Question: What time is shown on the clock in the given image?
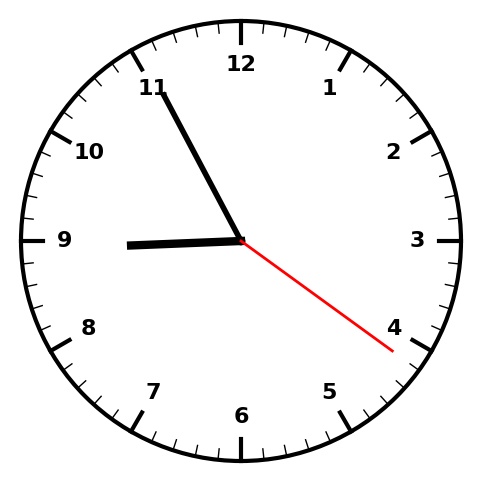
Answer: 08:55:21